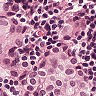
Metastatic tissue present: yes